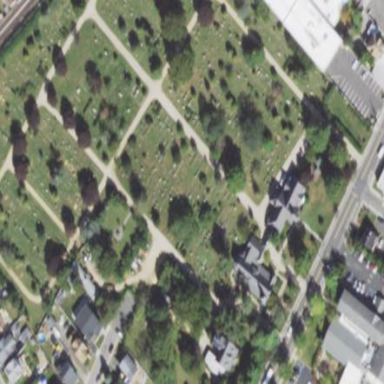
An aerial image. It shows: Graveyard used as cemetery.